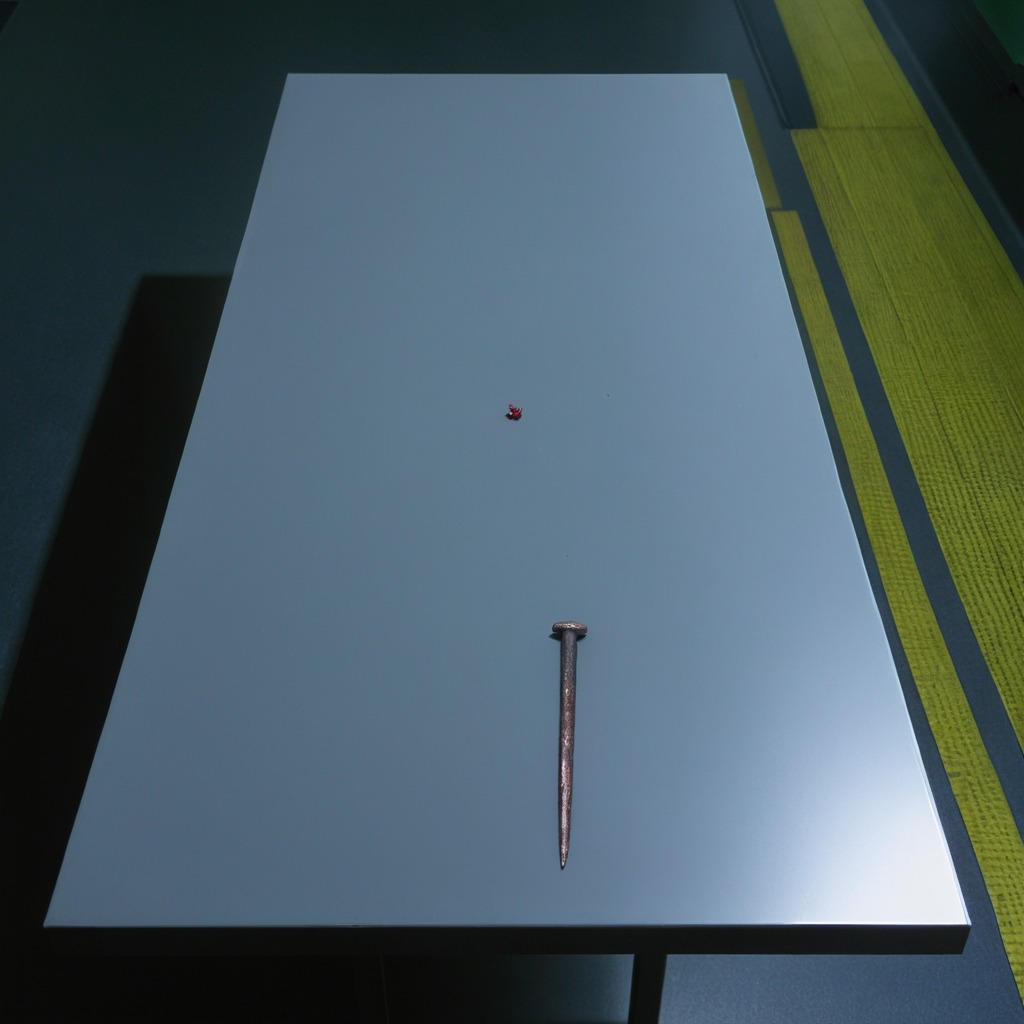
An iron nail is lying on a clean empty table in a railway signal maintenance room lit by harsh overhead fluorescents.